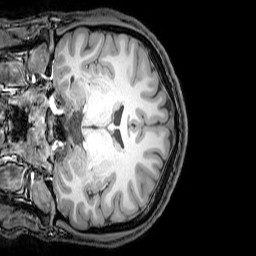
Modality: T1w
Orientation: coronal
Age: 20
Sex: male
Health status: healthy
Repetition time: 0.081 s
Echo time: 0.037 s